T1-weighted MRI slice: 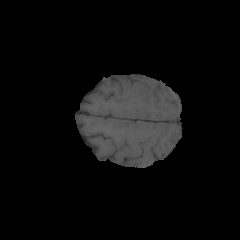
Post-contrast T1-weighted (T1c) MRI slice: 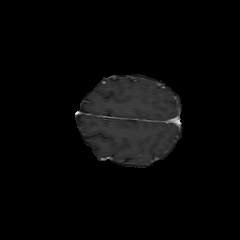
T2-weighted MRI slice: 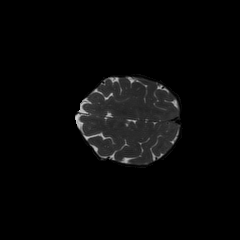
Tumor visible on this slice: no